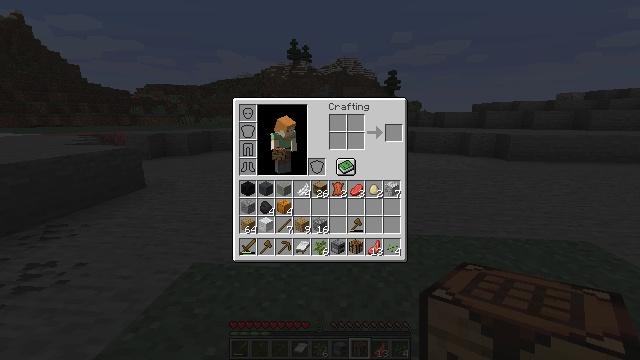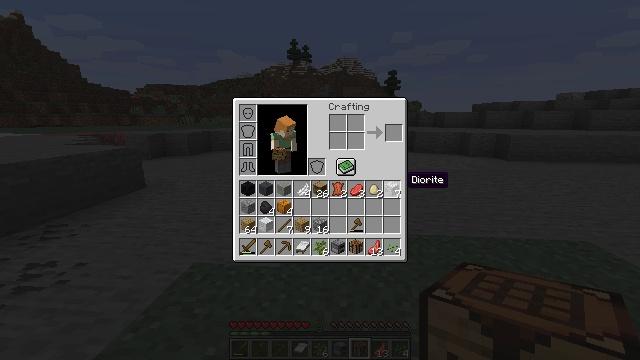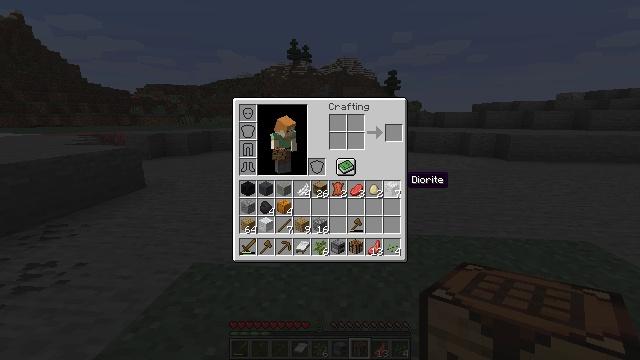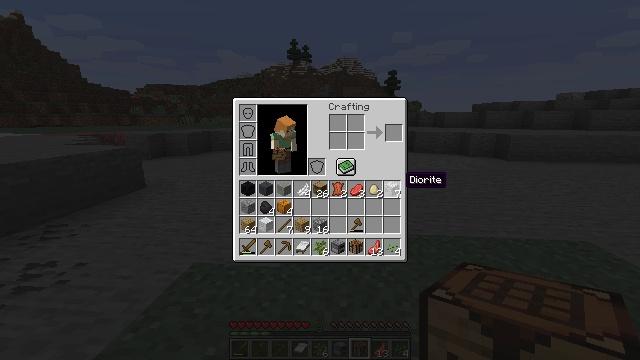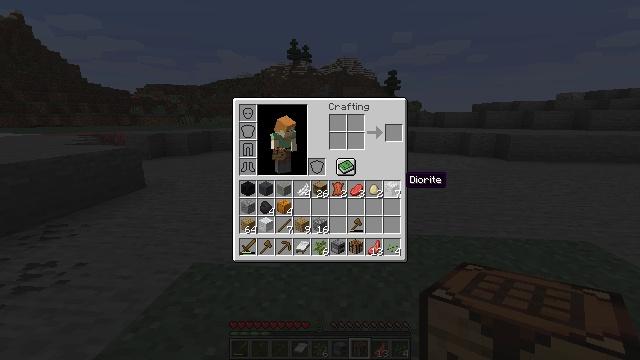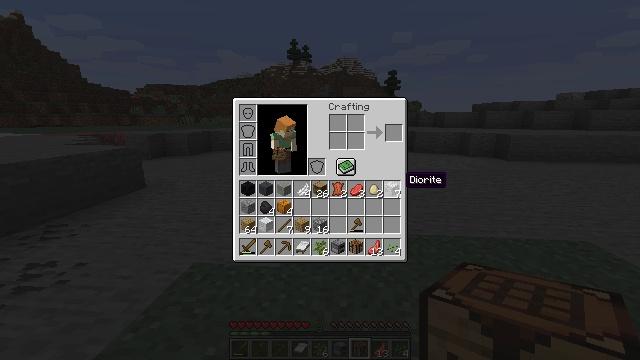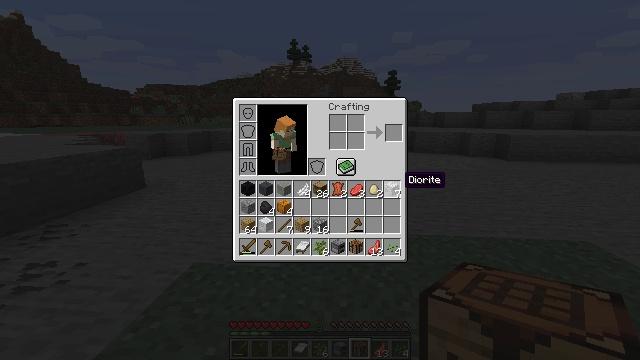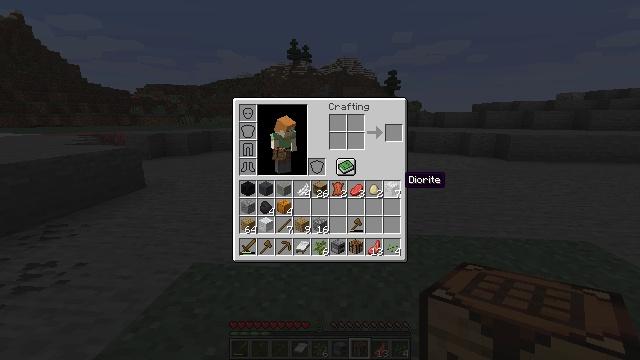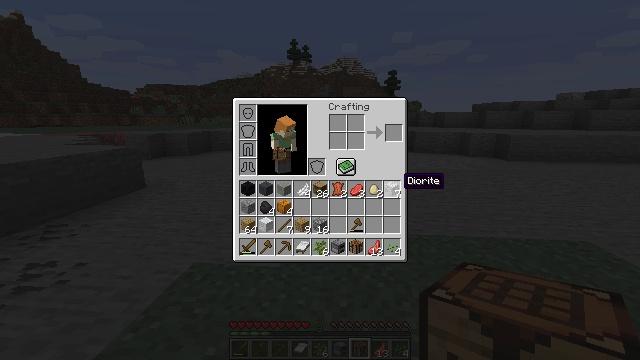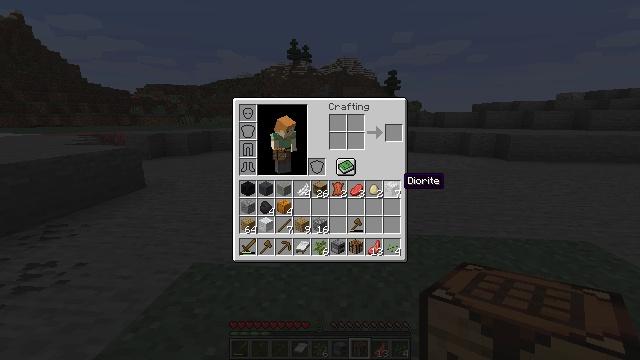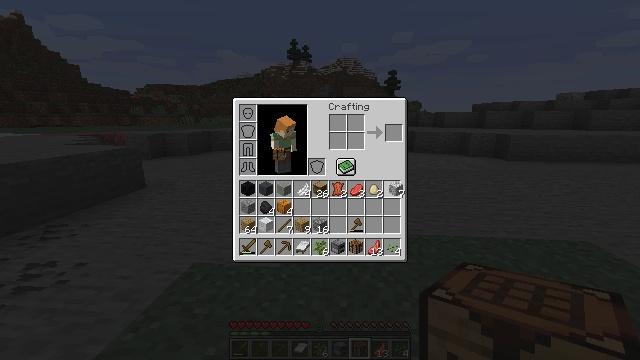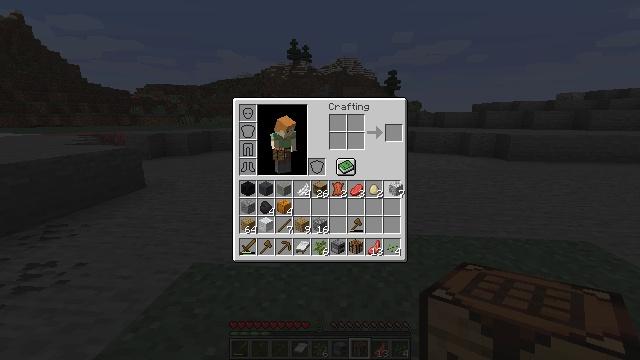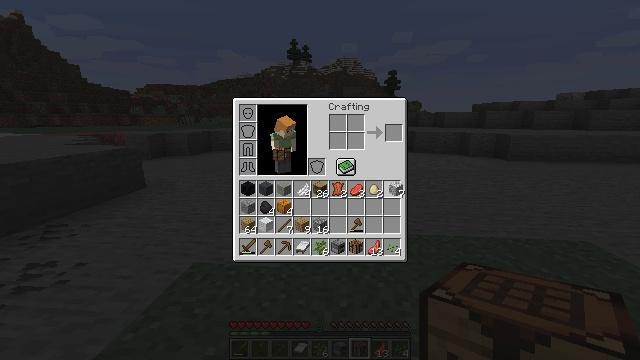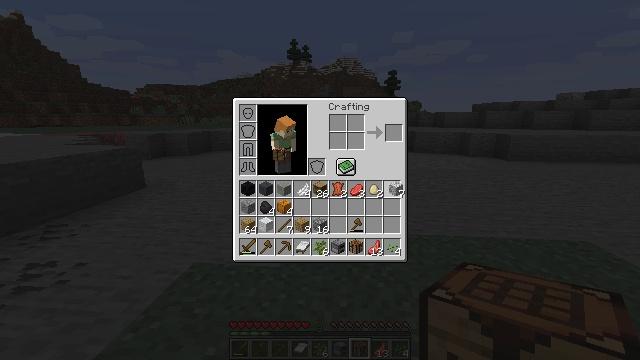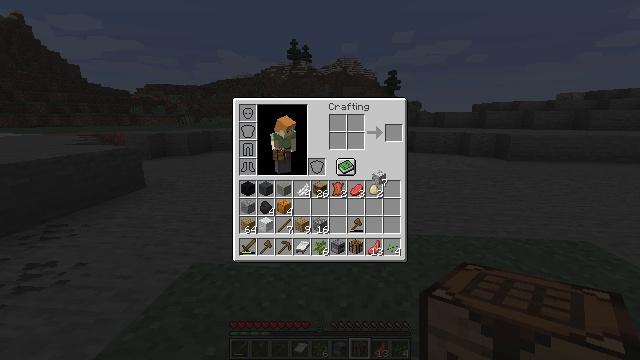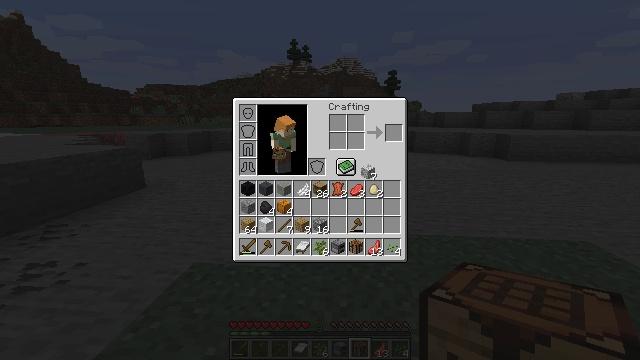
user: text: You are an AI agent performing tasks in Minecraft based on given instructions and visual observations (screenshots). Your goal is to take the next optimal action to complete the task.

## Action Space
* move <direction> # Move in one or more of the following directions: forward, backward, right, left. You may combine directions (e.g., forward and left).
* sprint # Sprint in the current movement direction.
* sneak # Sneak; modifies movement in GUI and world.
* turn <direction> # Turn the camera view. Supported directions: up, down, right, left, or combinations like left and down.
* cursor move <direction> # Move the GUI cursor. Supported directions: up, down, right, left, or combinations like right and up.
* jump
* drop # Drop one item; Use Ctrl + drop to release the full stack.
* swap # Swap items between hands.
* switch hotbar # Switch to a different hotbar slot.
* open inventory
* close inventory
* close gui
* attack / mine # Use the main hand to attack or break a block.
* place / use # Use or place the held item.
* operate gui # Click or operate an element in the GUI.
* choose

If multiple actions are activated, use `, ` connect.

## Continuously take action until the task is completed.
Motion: motion action
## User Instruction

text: Craft polished diorite.
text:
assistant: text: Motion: no_op
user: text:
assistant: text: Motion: no_op
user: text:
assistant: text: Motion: no_op
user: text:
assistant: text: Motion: no_op
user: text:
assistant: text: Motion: no_op
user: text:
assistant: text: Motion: no_op
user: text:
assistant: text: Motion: no_op
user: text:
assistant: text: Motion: no_op
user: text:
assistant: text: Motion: no_op
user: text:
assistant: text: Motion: operate gui
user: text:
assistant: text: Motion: operate gui
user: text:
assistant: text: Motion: operate gui
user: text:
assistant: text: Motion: operate gui
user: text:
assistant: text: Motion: cursor move left and up
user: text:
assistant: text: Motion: cursor move left
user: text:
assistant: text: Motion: no_op
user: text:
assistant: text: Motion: no_op
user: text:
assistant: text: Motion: no_op
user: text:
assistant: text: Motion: no_op
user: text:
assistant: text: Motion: cursor move up
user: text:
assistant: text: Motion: no_op
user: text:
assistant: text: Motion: no_op
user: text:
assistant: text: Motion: no_op
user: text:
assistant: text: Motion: no_op
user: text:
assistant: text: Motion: no_op
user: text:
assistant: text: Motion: no_op
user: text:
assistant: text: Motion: no_op
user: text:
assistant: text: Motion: no_op
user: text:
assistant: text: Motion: no_op
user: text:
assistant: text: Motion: no_op